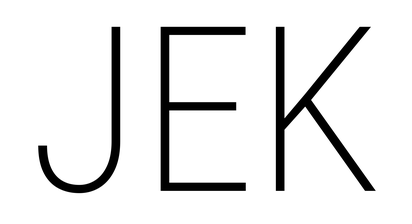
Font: Roboto_Condensed_ExtraLight